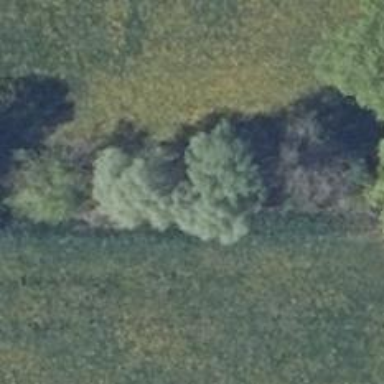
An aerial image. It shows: Agricultural area with deciduous trees.